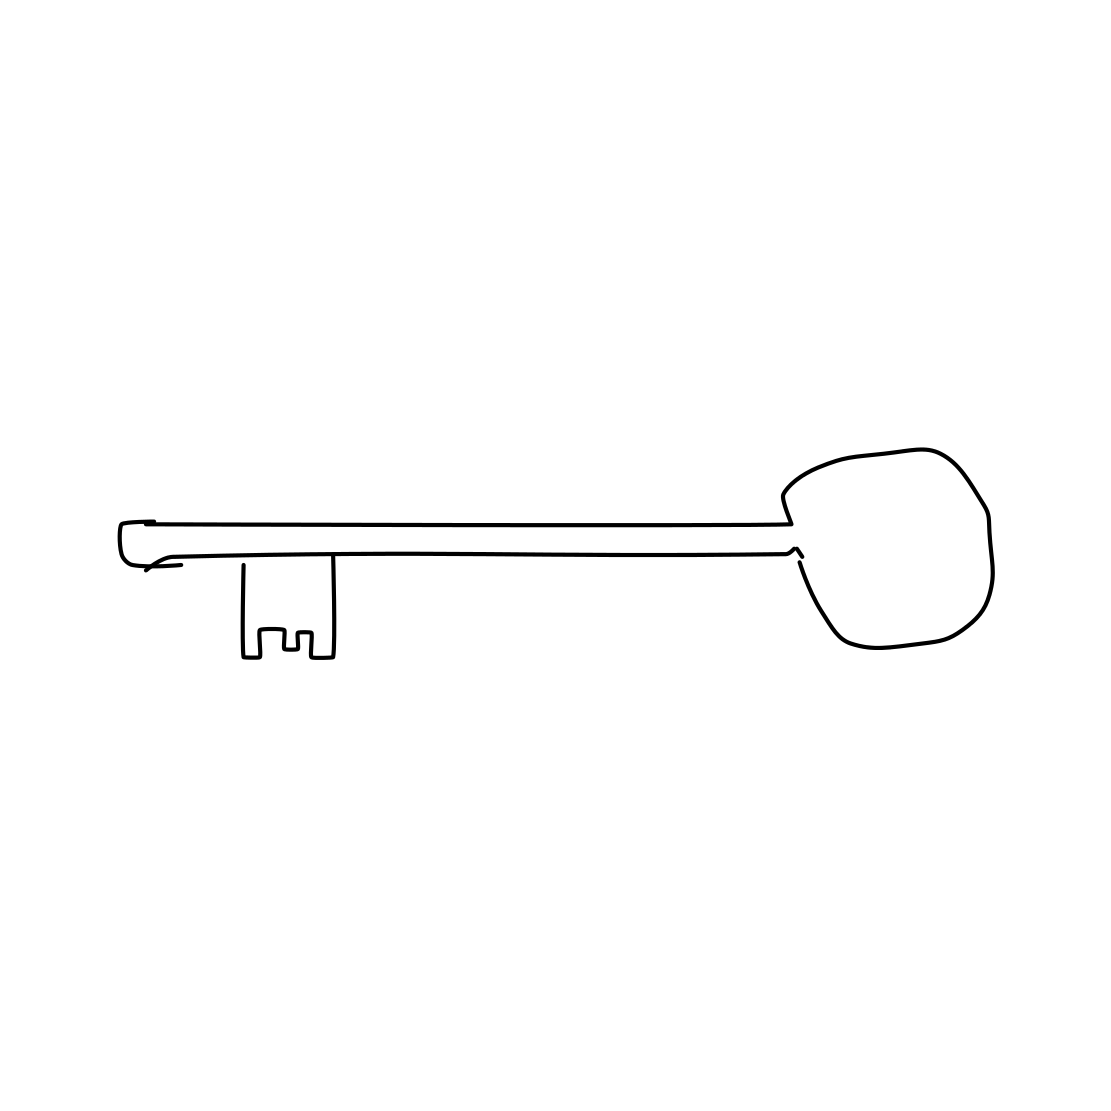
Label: key